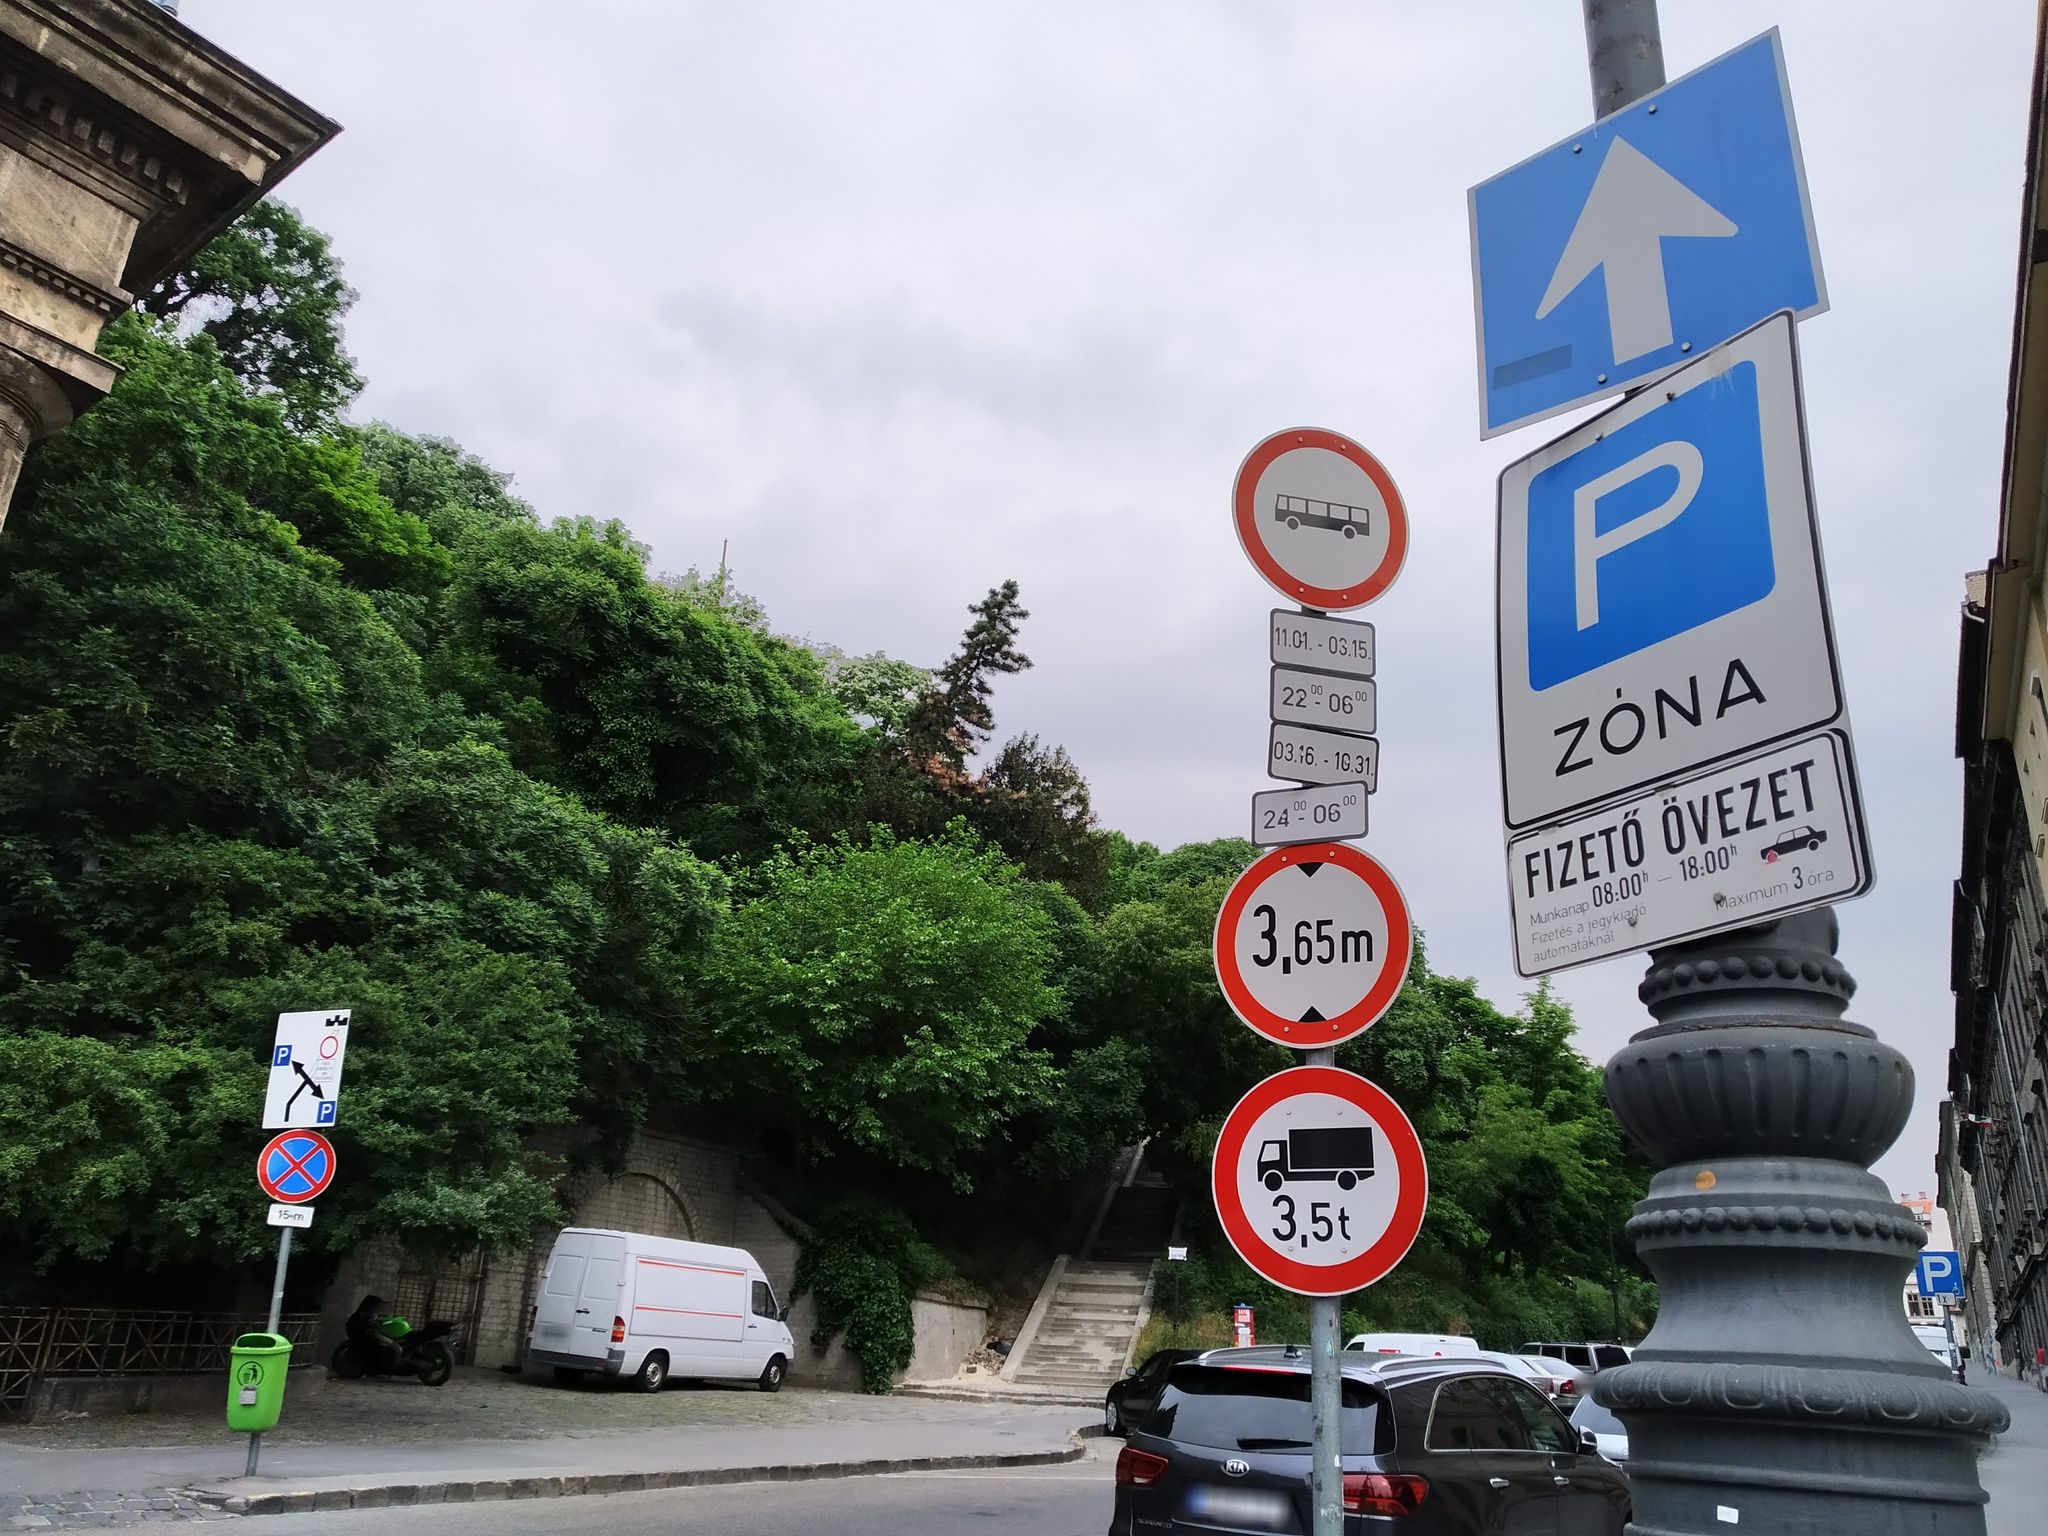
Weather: cloudy
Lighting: day
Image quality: good
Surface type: walking surface
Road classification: footway
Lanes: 1
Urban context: urban centre
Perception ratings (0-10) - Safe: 6.59, Lively: 8.58, Beautiful: 4.21, Boring: 6.52, Depressing: 0.85, Wealthy: 4.9